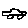
Label: car